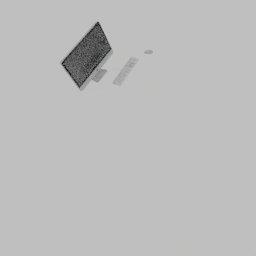
Label: electronics